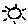
Label: sun